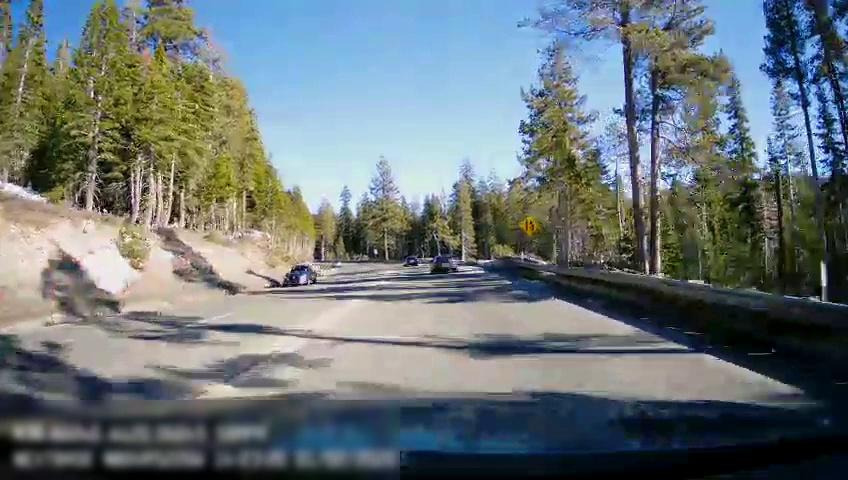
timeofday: Day
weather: Sunny
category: Drivable Space
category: Vehicles | Car
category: Vehicles | Car
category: Vehicles | Car
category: Vehicles | Car
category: Lanes | Opposite Lane
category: Traffic | Signs